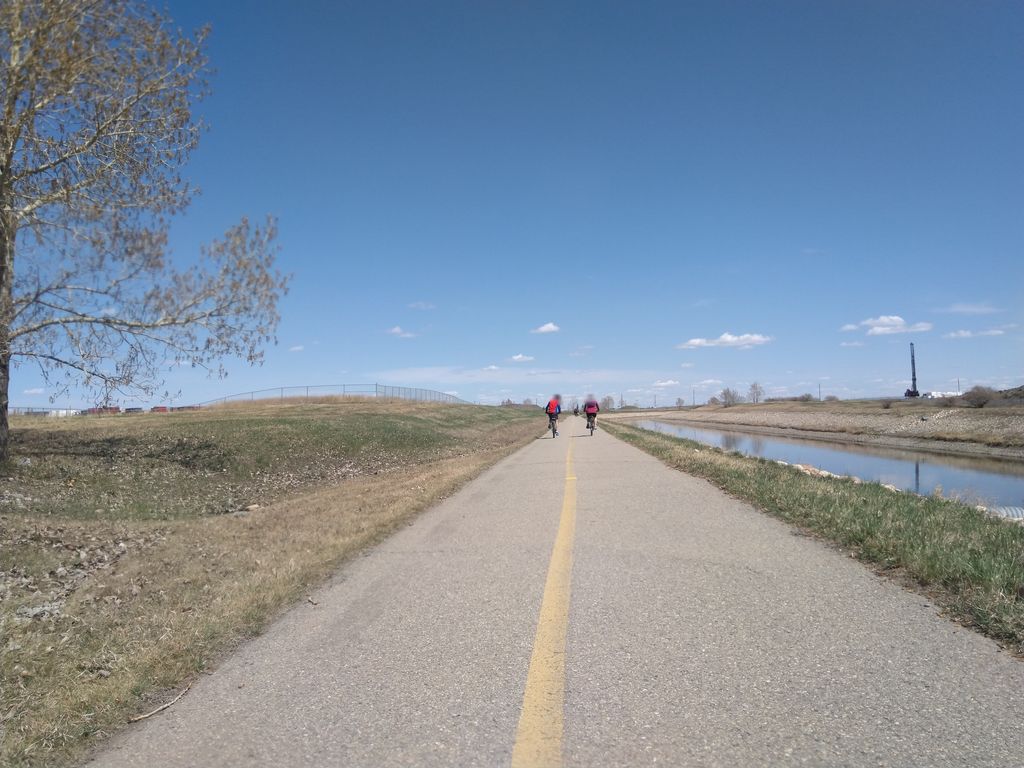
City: calgary